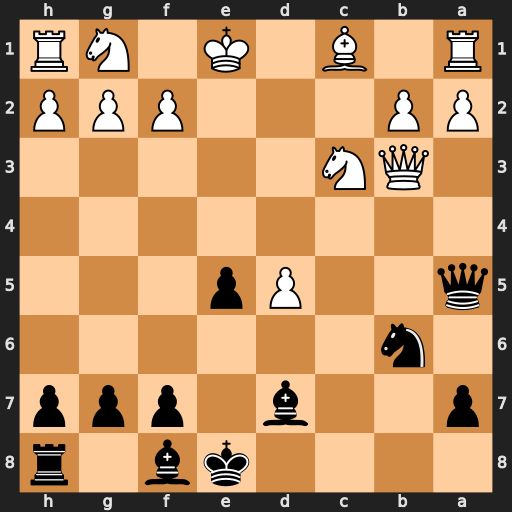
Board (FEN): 4kb1r/p2b1ppp/1n6/q2Pp3/8/1QN5/PP3PPP/R1B1K1NR
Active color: b
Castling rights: KQk
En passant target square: -
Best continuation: Ba4 Qxb6 axb6